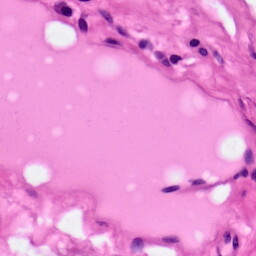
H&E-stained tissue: Pancreatic